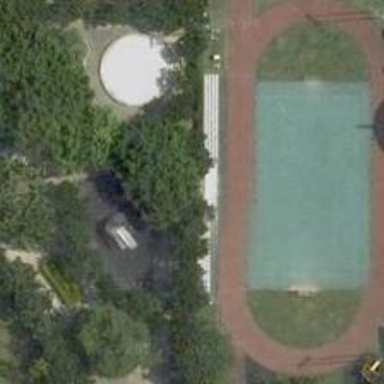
The park has a beautiful environment, with lush trees and a large playground not far away .